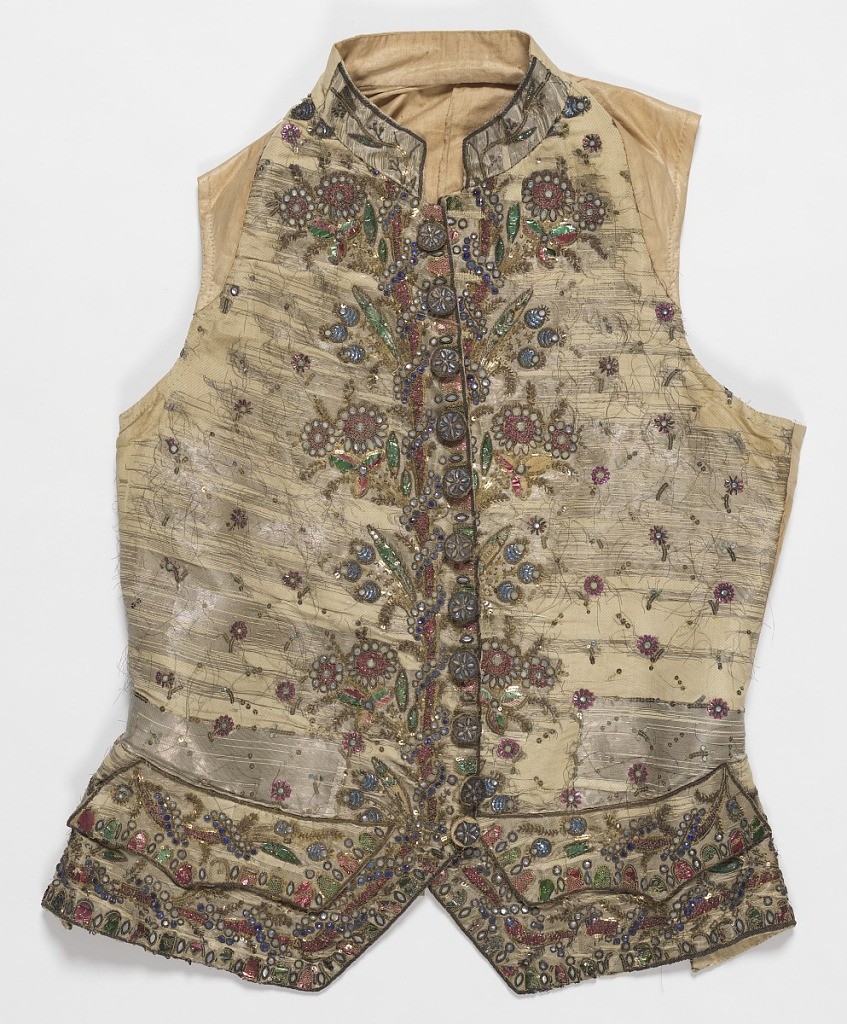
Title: Man's waistcoat
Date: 1750–1775
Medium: silk, metallic yarns and sequins, colored foils, paste jewels Technique: embroidered on silk plain weave with continuous metallic supplementary weft
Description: Gentleman's waistcoat of silver metallic cloth ornately embroidered in a multicolored floral design.